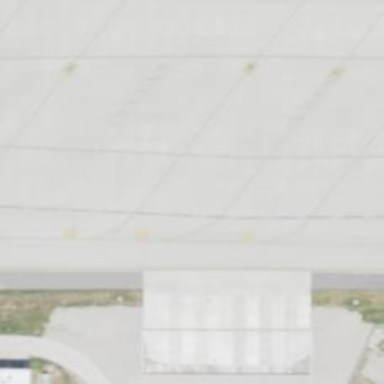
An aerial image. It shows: Image of taxiway at airport.